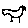
Label: bird